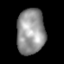
Tissue: lung
Cell type: T cells
Senescence score: 0.2309
Nuclear area (px): 1261
Mean DAPI intensity: 145.837